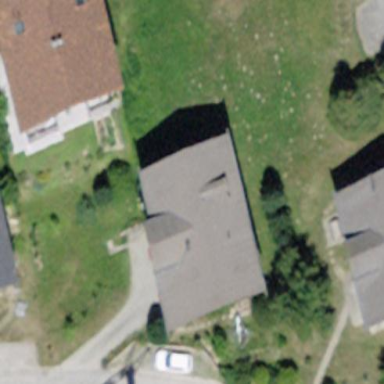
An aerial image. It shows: Simple and straightforward house.